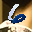
Label: 6